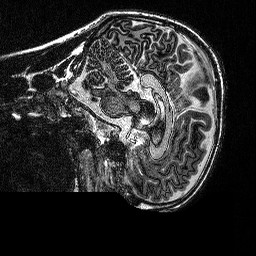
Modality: MP2RAGE
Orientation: sagittal
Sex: male
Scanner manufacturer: siemens
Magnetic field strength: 3 T
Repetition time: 5 s
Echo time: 0.00292 s